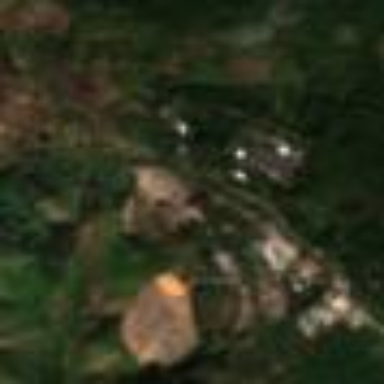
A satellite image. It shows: Quarry area.